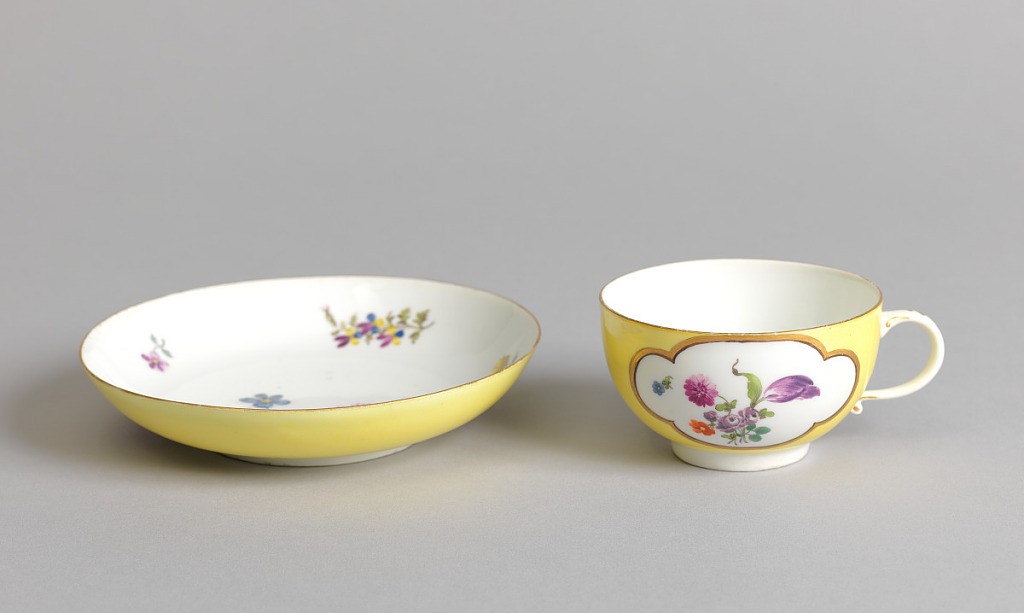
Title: Cup and Saucer
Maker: Meissen Porcelain Manufactory, German, active from 1710 to the present
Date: mid- 18th century
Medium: hard paste porcelain, vitreous enamel, gold
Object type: cup and saucer
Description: Cup with simple loop handle; saucer deep, with curved sides.  Inside of cup and saucer white, with scattered flowers; outside of cup and underside of rim of saucer yellw, with white reserve panels, on cup, in which are flowers.  Edges of cup and saucer brown.